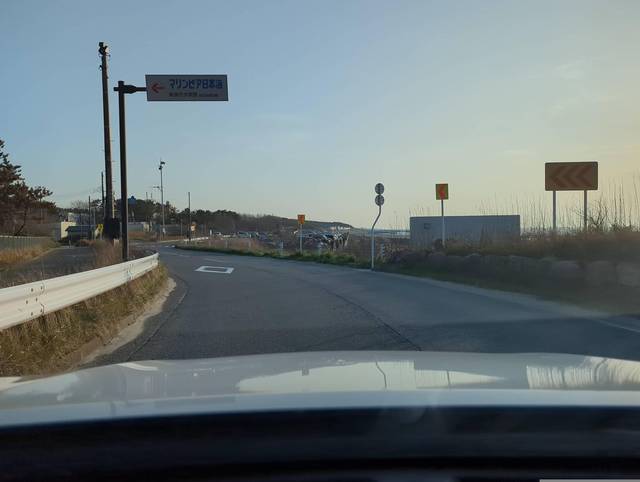
Region: Japan
Coordinates: 37.924, 139.026